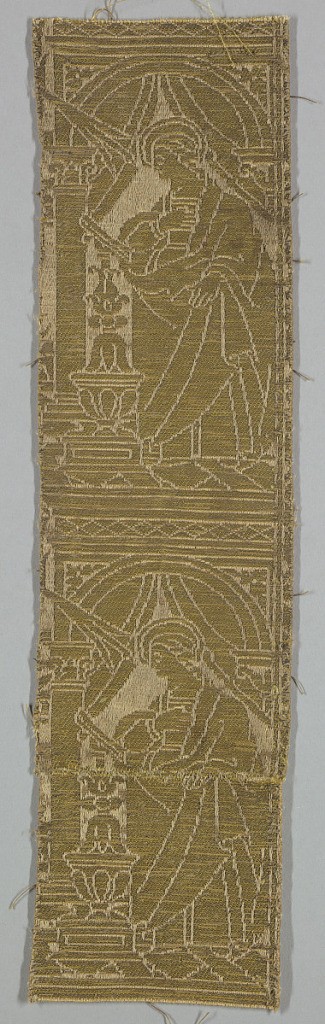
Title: Orphrey band
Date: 16th century
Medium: Medium:silk, linen, metallic Technique: combination of two structures; 4&1 satin plus 2/2 twill.
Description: Scenes of the Annunciation.